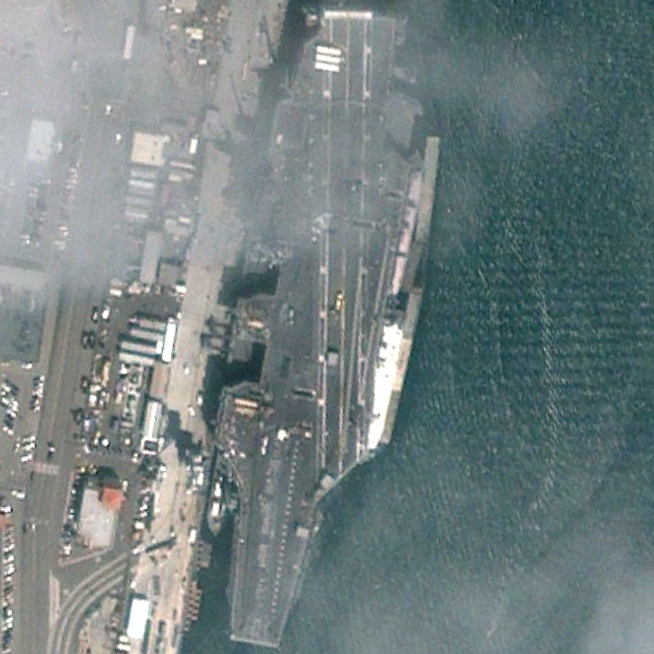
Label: aircraft_carrier